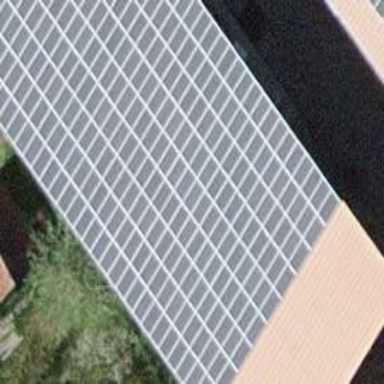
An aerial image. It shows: Solar power generator using photovoltaic method with solar photovoltaic panel types.